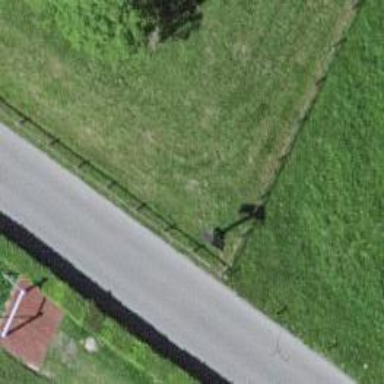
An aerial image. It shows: Wayside cross with historic significance.